The image shows the envelope spectrum of a rolling-element bearing's vibration signal, with the characteristic fault frequencies (BPFO outer race, BPFI inner race, BSF ball, FTF cage) marked as reference lines. What is the most likely bearing condition (normal, inner_race, outer_race, ball)?
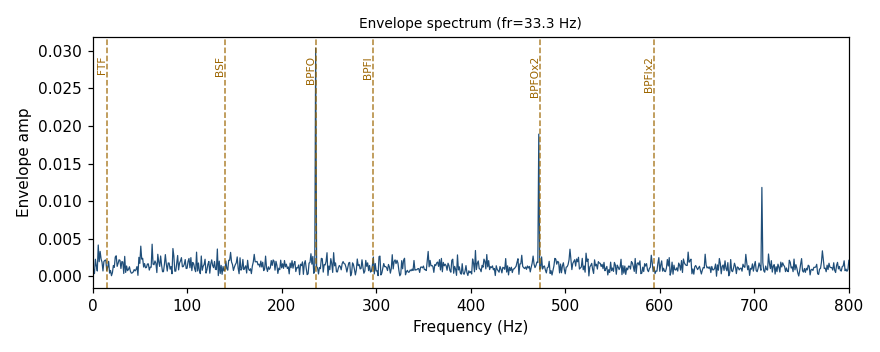
Answer: outer_race